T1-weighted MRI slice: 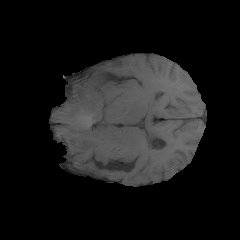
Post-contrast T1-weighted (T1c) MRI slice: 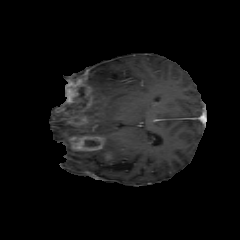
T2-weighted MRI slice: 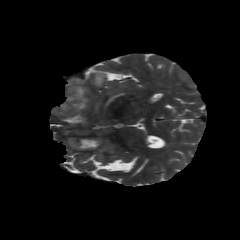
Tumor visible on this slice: yes